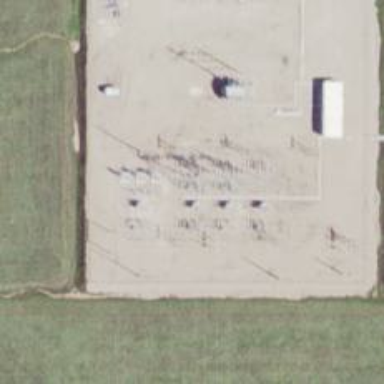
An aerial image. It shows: Switch for power supply.